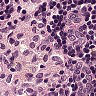
Metastatic tissue present: no